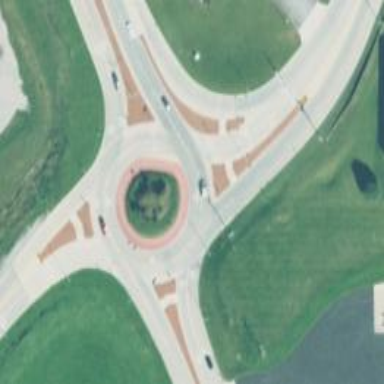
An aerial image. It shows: Primary highway intersecting roundabout.